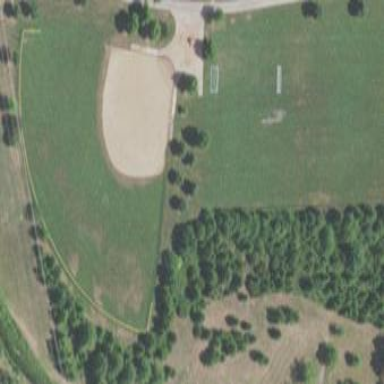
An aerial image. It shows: Baseball pitch for leisure and sports activities.